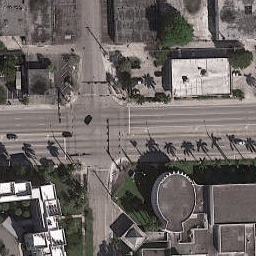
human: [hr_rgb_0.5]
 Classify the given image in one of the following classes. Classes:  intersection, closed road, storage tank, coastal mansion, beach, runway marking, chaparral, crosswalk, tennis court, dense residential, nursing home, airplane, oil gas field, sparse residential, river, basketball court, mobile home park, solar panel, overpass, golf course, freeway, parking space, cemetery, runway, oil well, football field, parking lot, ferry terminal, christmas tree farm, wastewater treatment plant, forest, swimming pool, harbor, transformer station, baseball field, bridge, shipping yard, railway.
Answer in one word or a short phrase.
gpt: intersection